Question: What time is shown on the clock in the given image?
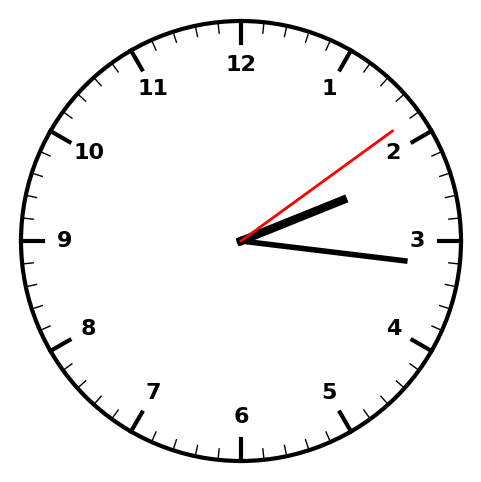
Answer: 02:16:09